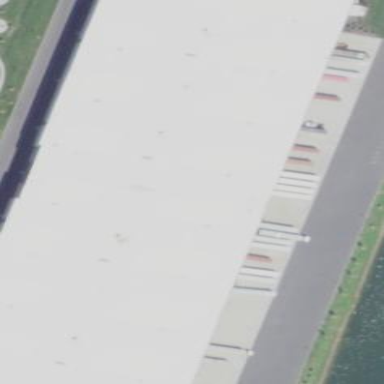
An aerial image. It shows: Warehouse.